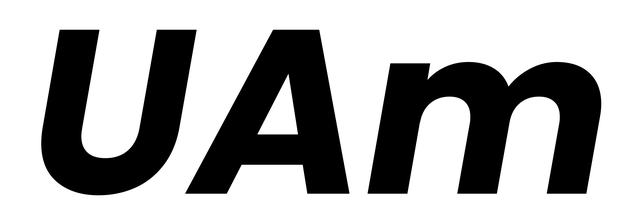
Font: Poppins-BoldItalic